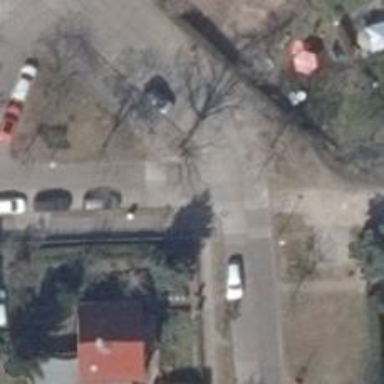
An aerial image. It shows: Residential road with concrete surface. There is parallel on-street parking available on the right lane.